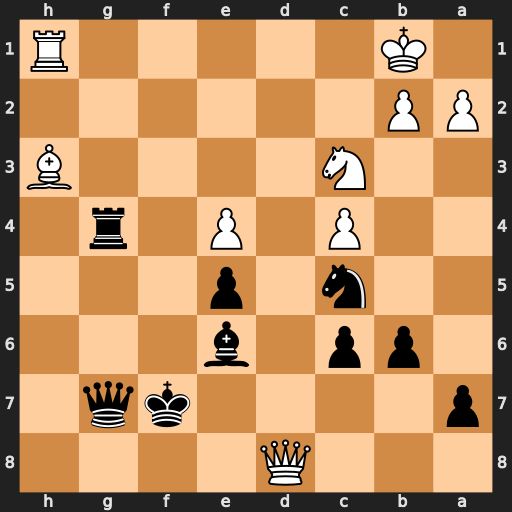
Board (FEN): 3Q4/p4kq1/1pp1b3/2n1p3/2P1P1r1/2N4B/PP6/1K5R
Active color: b
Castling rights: -
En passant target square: -
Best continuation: Rg1+ Rxg1 Qxg1+